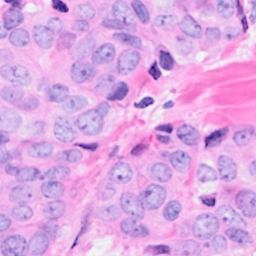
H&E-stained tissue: Breast